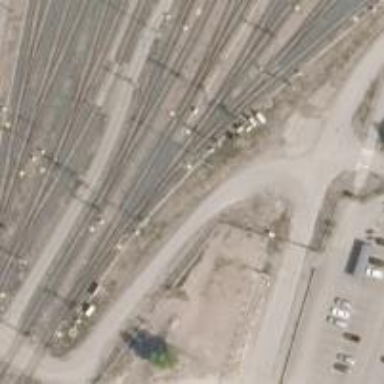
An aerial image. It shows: Rail yard with electrified contact lines for the trains.